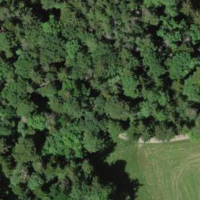
EUNIS habitat code: 41
Species observed at this site:
Euphorbia cyparissias